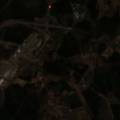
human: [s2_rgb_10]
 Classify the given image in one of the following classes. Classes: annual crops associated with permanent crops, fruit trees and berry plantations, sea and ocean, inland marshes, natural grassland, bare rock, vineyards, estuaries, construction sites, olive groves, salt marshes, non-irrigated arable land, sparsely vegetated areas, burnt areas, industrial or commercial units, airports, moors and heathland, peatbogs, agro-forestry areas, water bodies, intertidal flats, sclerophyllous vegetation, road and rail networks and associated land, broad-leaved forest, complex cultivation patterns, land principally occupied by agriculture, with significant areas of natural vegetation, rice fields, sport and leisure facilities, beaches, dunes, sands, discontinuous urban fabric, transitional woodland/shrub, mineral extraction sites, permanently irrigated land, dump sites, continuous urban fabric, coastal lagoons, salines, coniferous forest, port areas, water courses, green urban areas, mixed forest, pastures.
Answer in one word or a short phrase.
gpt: discontinuous urban fabric, road and rail networks and associated land, land principally occupied by agriculture, with significant areas of natural vegetation, broad-leaved forest, mixed forest